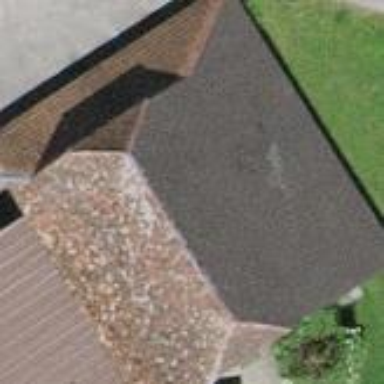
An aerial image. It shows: Barn.